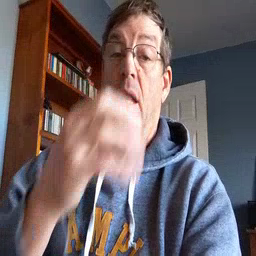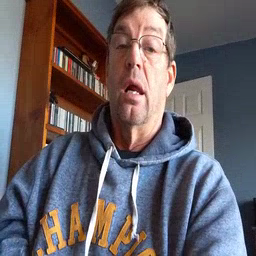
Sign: clown